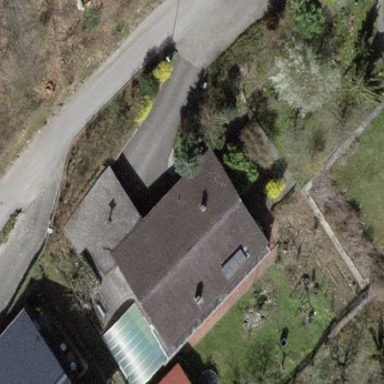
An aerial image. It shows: Detached building.